RGB frame:
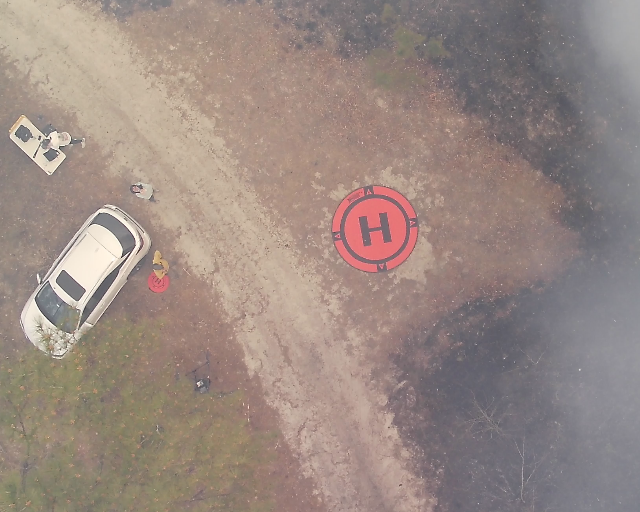
Thermal frame:
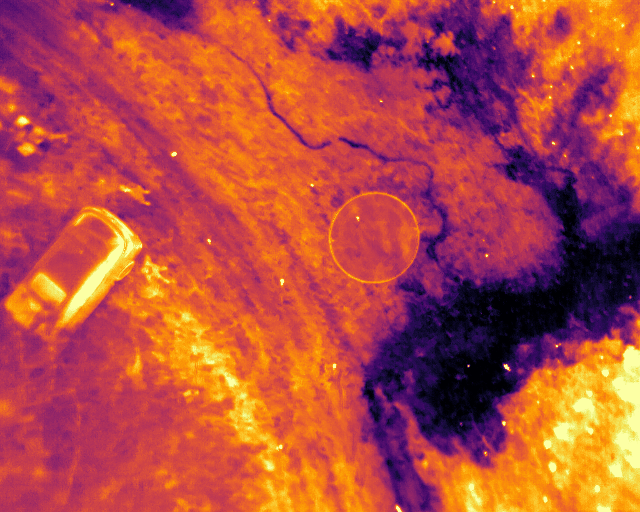
Captured: 2026-02-26 03:05:04
Pixels at or above 80 °C: 24 (fraction of frame: 7.32421875e-05)